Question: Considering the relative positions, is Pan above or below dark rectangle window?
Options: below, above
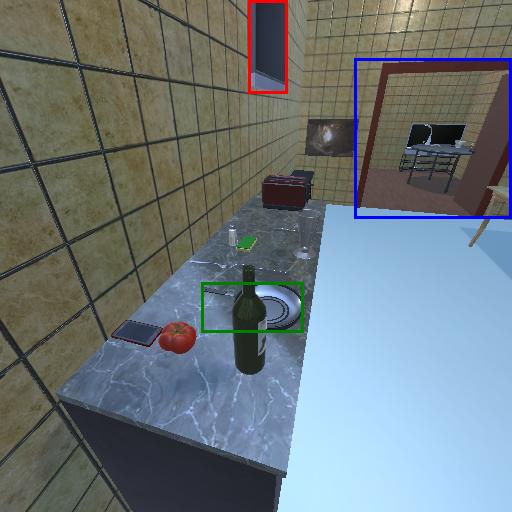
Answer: below